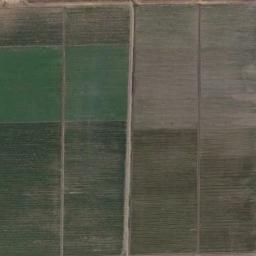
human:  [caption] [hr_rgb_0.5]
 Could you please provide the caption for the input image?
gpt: There are many rectangular farmlands of different shades .

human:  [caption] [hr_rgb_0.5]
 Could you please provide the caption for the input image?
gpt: There are some green and bare rectangular farmland .

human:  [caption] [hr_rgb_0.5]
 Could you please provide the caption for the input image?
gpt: Several neatly arranged dark green, light green and brown mixed rectangular farmlands of different sizes .

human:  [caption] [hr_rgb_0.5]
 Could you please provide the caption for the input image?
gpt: Some rectangular farmlands of different colors are neatly arranged on the ground .

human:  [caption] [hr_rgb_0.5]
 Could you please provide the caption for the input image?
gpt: There are some green and brown rectangular farmlands .